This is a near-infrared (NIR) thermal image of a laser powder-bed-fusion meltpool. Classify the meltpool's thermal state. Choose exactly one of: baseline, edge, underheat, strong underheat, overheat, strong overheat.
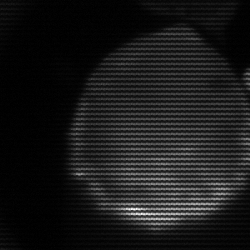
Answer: edge